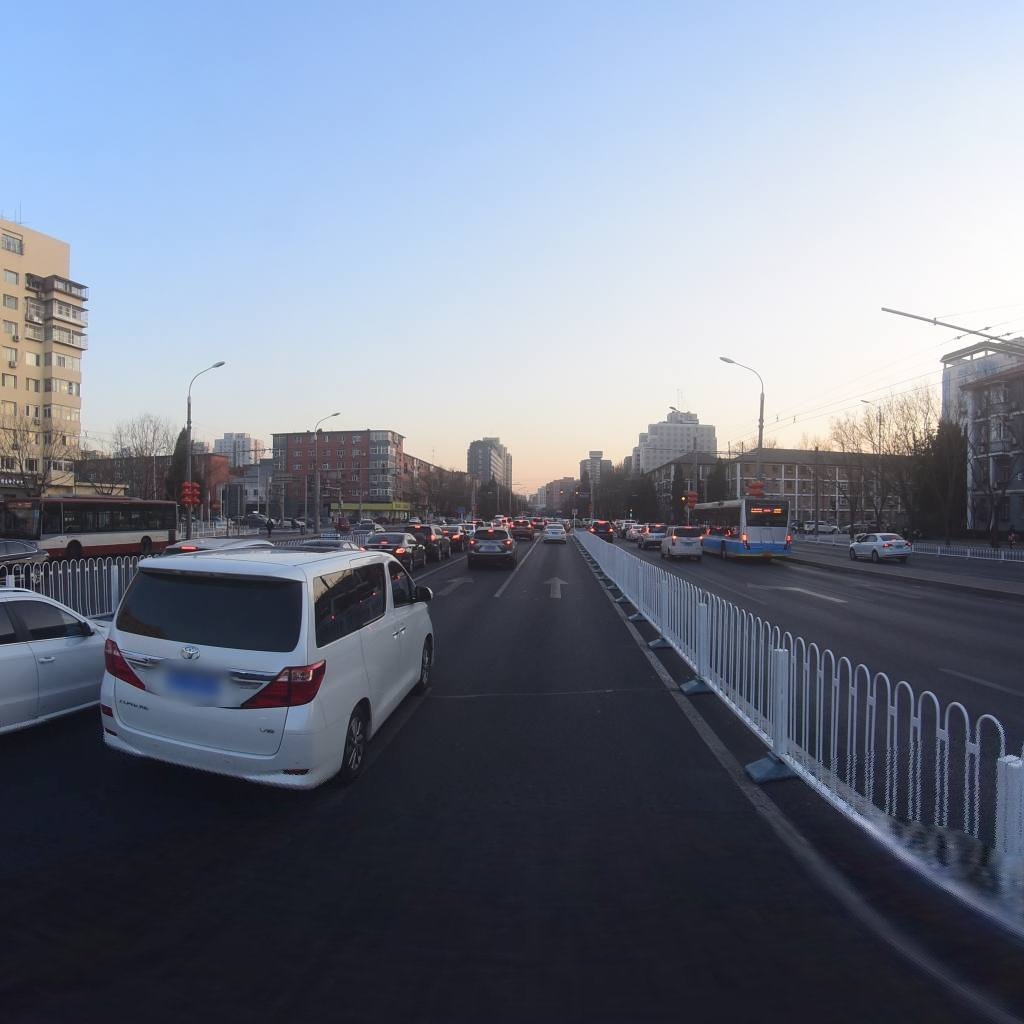
Region: Xicheng
Road damage annotations: transverse patch